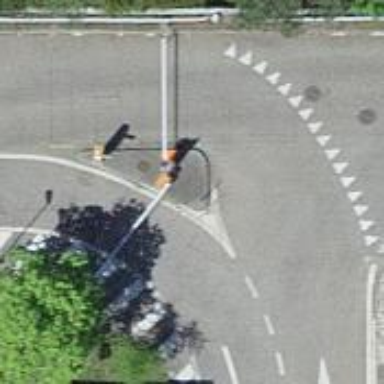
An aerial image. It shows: Lift gate barrier.